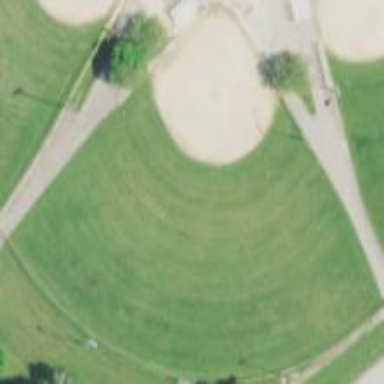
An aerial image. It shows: Baseball pitch for leisure land activities.